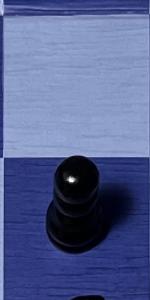
Label: Pawn_Black